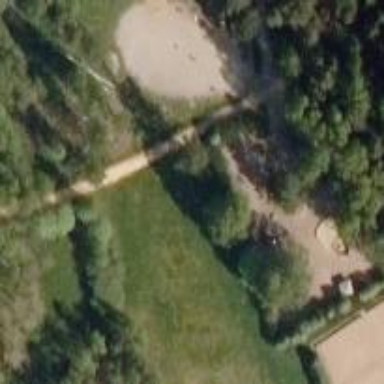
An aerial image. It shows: Dog park for leisure land.